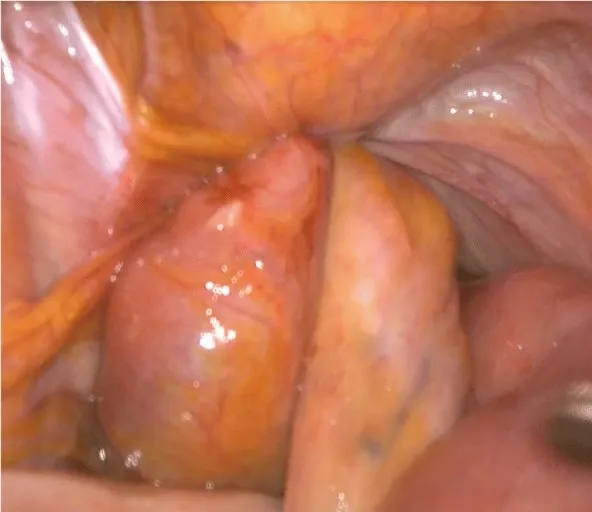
Intraoperative finding. A segment of the small bowel was trapped in the obturator canal.
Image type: endoscopy (gi_endoscopy)